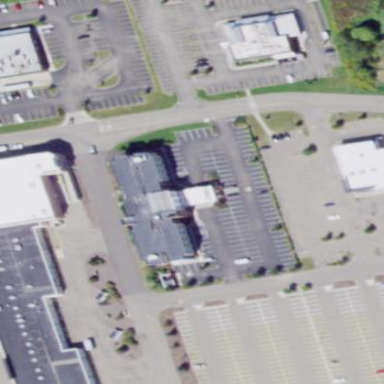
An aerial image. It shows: Hotel building.